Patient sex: M
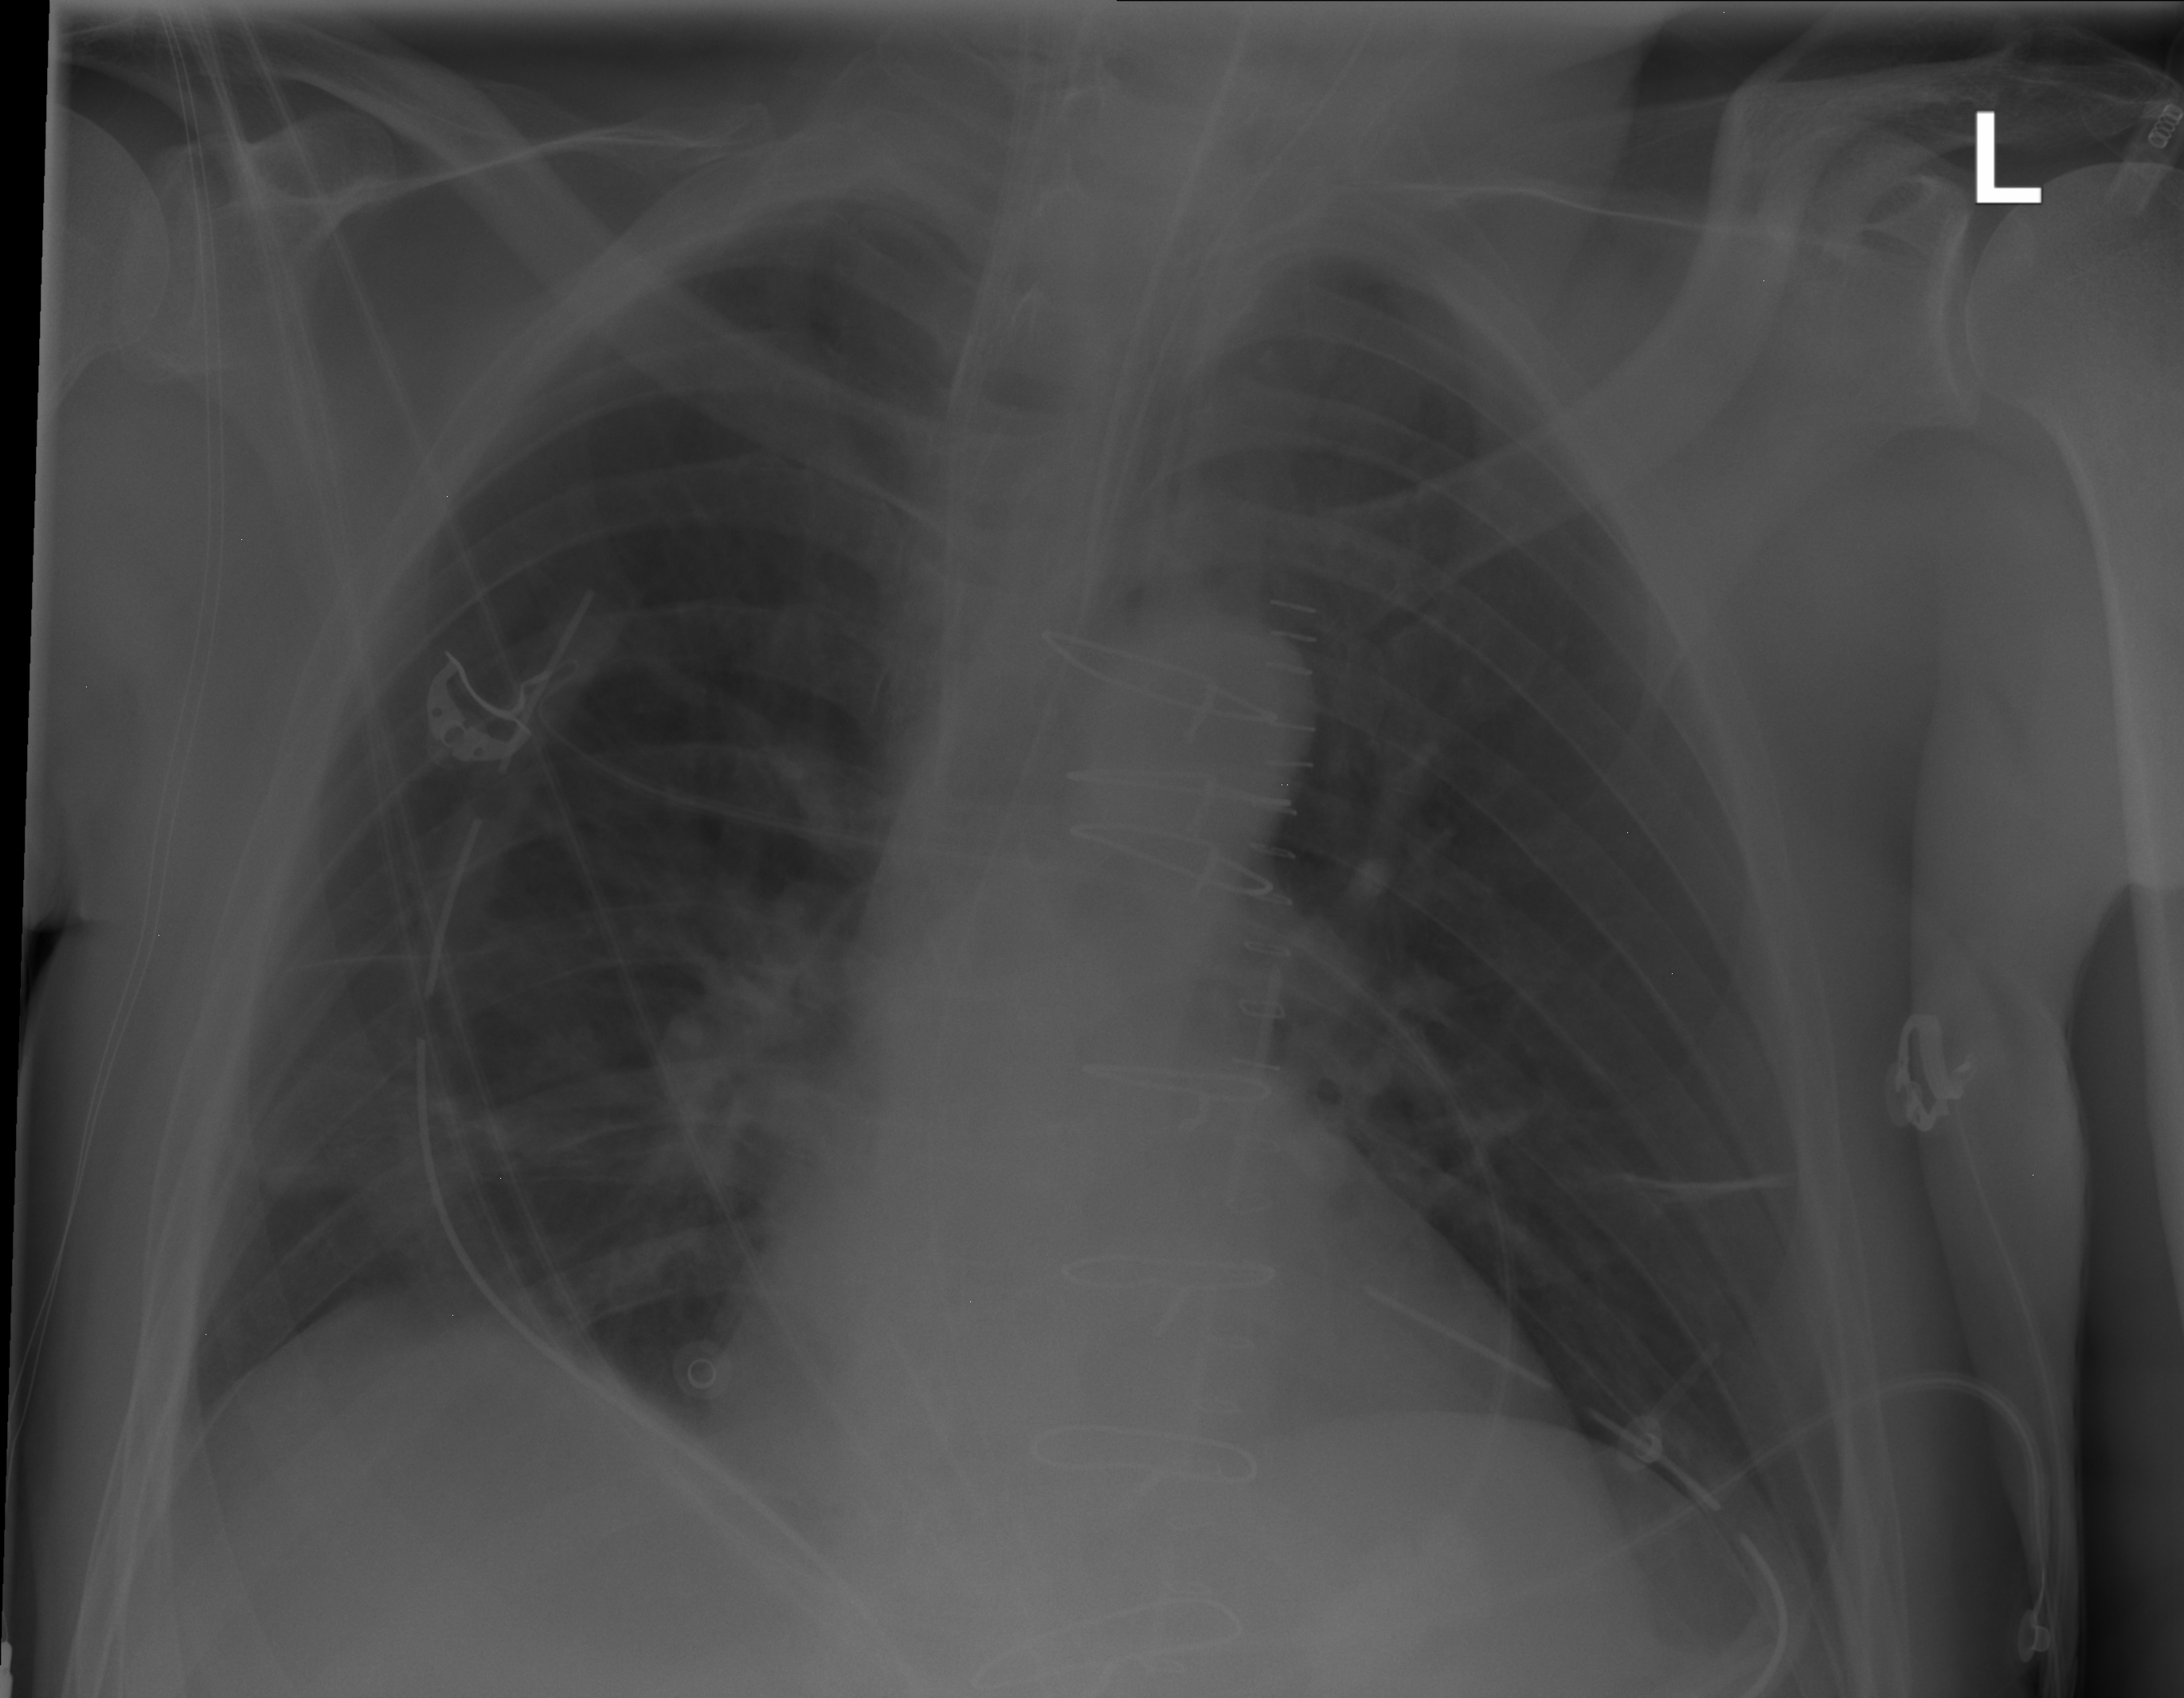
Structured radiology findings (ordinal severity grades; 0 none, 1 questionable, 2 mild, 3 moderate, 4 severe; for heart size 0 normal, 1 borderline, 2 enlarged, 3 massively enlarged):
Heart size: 0
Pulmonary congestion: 0
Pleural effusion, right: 0
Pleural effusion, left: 0
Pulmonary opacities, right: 0
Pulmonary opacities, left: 0
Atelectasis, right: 2
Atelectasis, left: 2